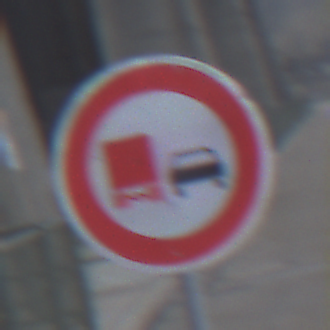
Verkehrszeichen: UeberholverbotKraftfahrzeuge
Umgebung: Outdoor, Suburban
Tageszeit: MorningAfternoon
Wetter: Overcast
Licht: Natural
Jahreszeit: NotSpecified
Kontrast: LowContrast